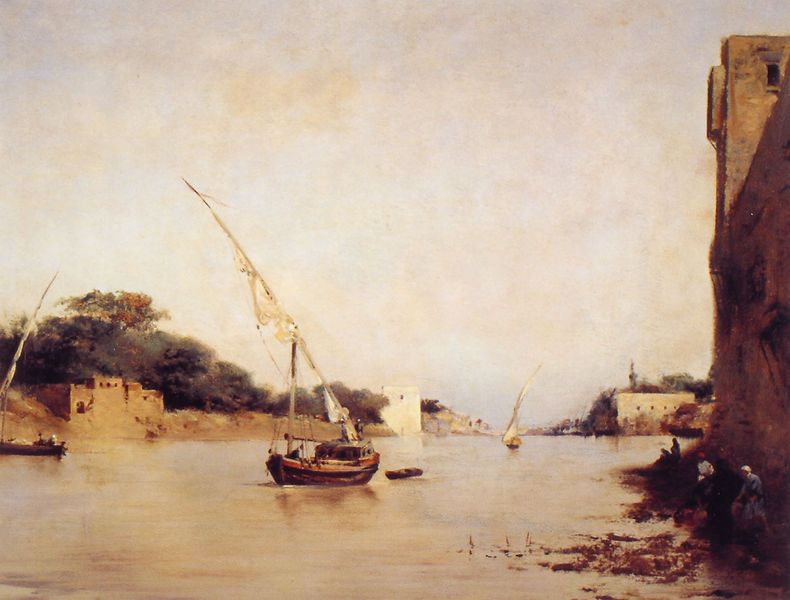
Titel: Blick auf den Nil
Künstler: Eugène Fromentin
Institution: Paris, Musée d’Orsay
Schlagwörter: blau, gemälde, himmel, wasser, bäume, grün, menschen, see, ufer, braun, fenster, hell, licht, gebäude, gras, haus, beige, boot, turm, schiff, segel, mauer, heiter